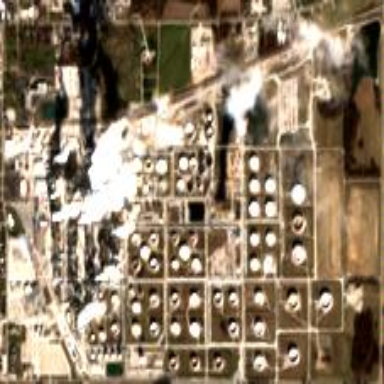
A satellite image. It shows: Industrial area with refinery.